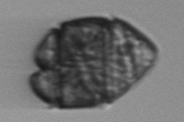
Label: Margalefidinium